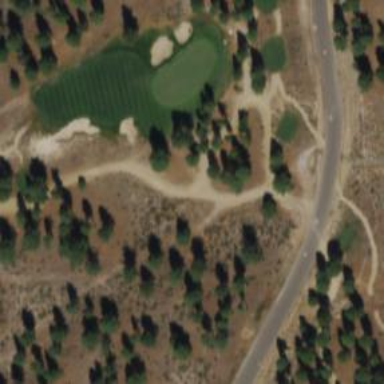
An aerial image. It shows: Golf cartpath that is also road path.